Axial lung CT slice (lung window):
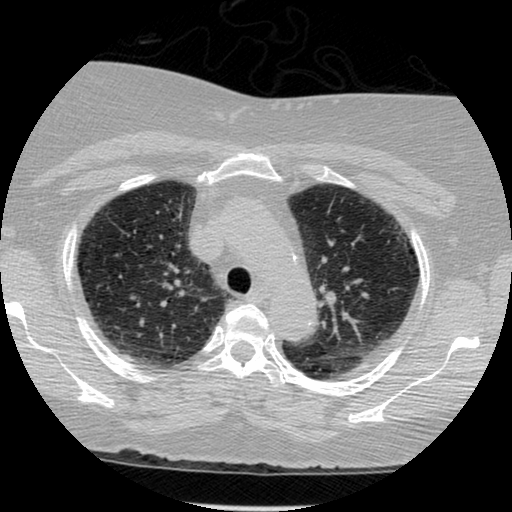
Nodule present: no